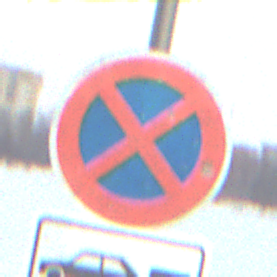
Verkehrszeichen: AbsolutesHalteverbot
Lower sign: HinweisDurchSinnbild15
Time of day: SunriseSunset
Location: Outdoor (Nature)
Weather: PartlyCloudy
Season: NotSpecified
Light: Natural